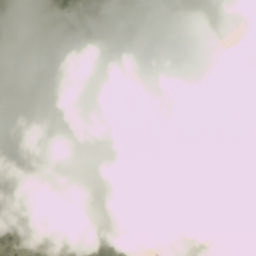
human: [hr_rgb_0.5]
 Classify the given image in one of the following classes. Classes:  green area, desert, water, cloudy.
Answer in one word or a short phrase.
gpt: cloudy